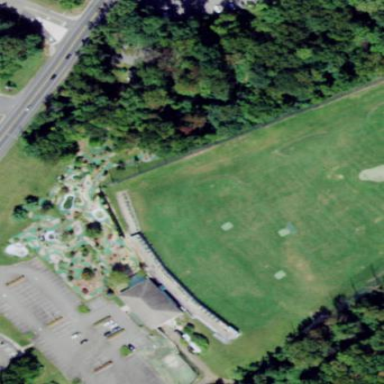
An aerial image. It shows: Recreation ground.